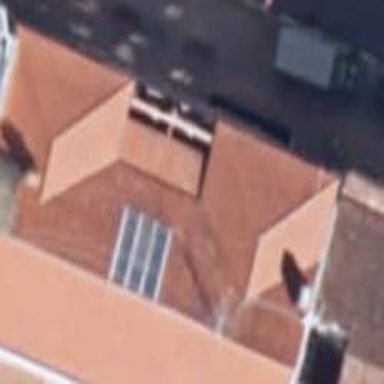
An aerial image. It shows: Restaurant.